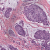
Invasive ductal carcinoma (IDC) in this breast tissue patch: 1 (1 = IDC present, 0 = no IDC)